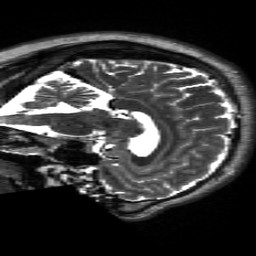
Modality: T2w
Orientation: sagittal
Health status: ill
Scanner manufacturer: siemens
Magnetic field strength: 3 T
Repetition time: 7.3 s
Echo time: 0.101 s